Interaction volume radius: 10 \u00c5
Interaction volume height: 30 \u00c5
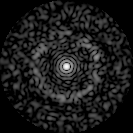
Disorder parameter: 0.8532